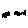
Label: cloud